Question: What is the best way to sort them by timestamp using jquery or plain javascript?
'''
[{"userName":"sdfs","conversation":"jlkdsjflsf","timestamp":"2013-10-29T15:30:14.840Z"},{"userName":"sdfs","conversation":"
dslfkjdslkfds","timestamp":"2013-10-29T15:30:15.439Z"},{"userName":"sdfs","conversation":"
fdsfjdsf","timestamp":"2013-10-29T15:30:15.883Z"},{"userName":"sdfs","conversation":"
dsf","timestamp":"2013-10-29T15:30:16.010Z"},{"userName":"sdfs","conversation":"
dsf","timestamp":"2013-10-29T15:30:16.186Z"},{"userName":"sdfs","conversation":"
ds","timestamp":"2013-10-29T15:30:16.339Z"},{"userName":"sdfs","conversation":"
fds","timestamp":"2013-10-29T15:30:16.545Z"},{"userName":"sdfs","conversation":"
f","timestamp":"2013-10-29T15:30:16.580Z"},{"userName":"sdfs","conversation":"
ds","timestamp":"2013-10-29T15:30:16.774Z"},{"userName":"sdfs","conversation":"
fdsfjdsflkejlrjew","timestamp":"2013-10-29T15:30:17.739Z"},{"userName":"sdfs","conversation":"
rewljrlew","timestamp":"2013-10-29T15:30:18.320Z"},{"userName":"sdfs","conversation":"
fdslkfjdsf","timestamp":"2013-10-29T15:30:18.760Z"},{"userName":"sdfs","conversation":"
dslfjewr","timestamp":"2013-10-29T15:30:19.287Z"},{"userName":"sdfs","conversation":"
ewjrlkjef","timestamp":"2013-10-29T15:30:19.792Z"},{"userName":"sdfs","conversation":"
sfj;dsajflkdsjfds","timestamp":"2013-10-29T15:30:20.548Z"},{"userName":"sdfs","conversation":"
f","timestamp":"2013-10-29T15:30:20.720Z"},{"userName":"sdfs","conversation":"
dsafdslkfjdslkjf","timestamp":"2013-10-29T15:30:21.855Z"},{"userName":"sdfs","conversation":"
dsjflkdsfj","timestamp":"2013-10-29T15:30:21.175Z"},{"userName":"sdfs","conversation":"
dsjfldsakf","timestamp":"2013-10-29T15:30:22.687Z"},{"userName":"sdfs","conversation":"
dsafjlkdsjf","timestamp":"2013-10-29T15:30:22.335Z"},{"userName":"sdfs","conversation":"
flsdjflkew","timestamp":"2013-10-29T15:30:36.848Z"},{"userName":"sdfs","conversation":"
ds","timestamp":"2013-10-29T15:30:23.723Z"},{"userName":"sdfs","conversation":"
fjdsjgfdsgj","timestamp":"2013-10-29T15:30:38.048Z"},{"userName":"sdfs","conversation":"
rewjf","timestamp":"2013-10-29T15:30:37.292Z"},{"userName":"sdfs","conversation":"
fdjgfdjg","timestamp":"2013-10-29T15:30:38.688Z"},{"userName":"sdfs","conversation":"
fdjg","timestamp":"2013-10-29T15:30:38.285Z"},{"userName":"sdfs","conversation":"
tjreltjregjlkfjgfdjglkfdjg","timestamp":"2013-10-29T15:30:40.202Z"},{"userName":"sdfs","conversation":"
re","timestamp":"2013-10-29T15:30:38.812Z"},{"userName":"sdfs","conversation":"
gre","timestamp":"2013-10-29T15:30:41.478Z"},{"userName":"sdfs","conversation":"
rejtrekjgjrgkjregkjre","timestamp":"2013-10-29T15:30:41.295Z"},{"userName":"sdfs","conversation":"
egj","timestamp":"2013-10-29T15:30:42.156Z"},{"userName":"sdfs","conversation":"
jglkrjgr","timestamp":"2013-10-29T15:30:41.925Z"},{"userName":"sdfs","conversation":"
rglkjre","timestamp":"2013-10-29T15:30:42.993Z"},{"userName":"sdfs","conversation":"
gregjrgj","timestamp":"2013-10-29T15:30:43.646Z"},{"userName":"sdfs","conversation":"
rejg","timestamp":"2013-10-29T15:30:42.368Z"},{"userName":"sdfs","conversation":"
rjg","timestamp":"2013-10-29T15:30:42.547Z"},{"userName":"sdfs","conversation":"lkjlkj","timestamp":"2013-10-29T16:04:09.149Z"},{"userName":"sdfs","conversation":"
lkjlkjllk","timestamp":"2013-10-29T16:04:10.916Z"},{"userName":"sdfs","conversation":"
dsjglfdj","timestamp":"2013-10-29T15:30:44.099Z"},{"userName":"sdfs","conversation":"
dsf","timestamp":"2013-10-29T15:30:45.568Z"},{"userName":"sdfs","conversation":"
what is leas goingt","timestamp":"2013-10-29T16:04:21.985Z"},{"userName":"sdfs","conversation":"
this figure out?","timestamp":"2013-10-29T16:04:26.850Z"},{"userName":"sdfs","conversation":"
lkjlkjlk","timestamp":"2013-10-29T16:04:13.043Z"},{"userName":"sdfs","conversation":"
nice to see you guys","timestamp":"2013-10-29T16:04:17.499Z"},{"userName":"sdfs","conversation":"
what baout some baggles","timestamp":"2013-10-29T16:05:23.896Z"},{"userName":"sdfs","conversation":"
what can you tell about baggles","timestamp":"2013-10-29T16:05:30.548Z"}]
'''
For example, if I load above json data, I get the unordered timestamp like seen in below snapshot. I get this data from ehcache (unordered), I want to order it in the client side by timestamp.

Here is the jsfiddle <URL>, if you see in the result the timestamp is not ordered by ascending order.
## Code:
'''
$(document).ready(function () {
var json = //json object above
for (var i = 0; i < json.length; i++) {
tr = $('<tr/>');
tr.append("<td>" + (i+1) + "</td>");
tr.append("<td>" + json[i].userName + "</td>");
tr.append("<td>" + json[i].conversation + "</td>");
tr.append("<td>" + json[i].timestamp + "</td>");
$('table').append(tr);
}
});
'''
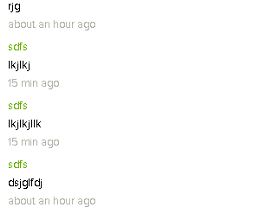
Answer: Your date format is one that can be sorted alphabetically so you can simply use 'sort' and compare the strings directly without converting to dates.
'''
json.sort(function (a, b) {
if (a.timestamp > b.timestamp){
return 1;
} else if (a.timestamp < b.timestamp){
return -1;
} else {
return 0;
}
});
'''
<URL>